Question:
I'm using git in a small team and TortoiseGit as client. On daily basis I find my local branch some commits behind a branch, without any local changes.
My course of action is to start with remote update and follow with Switch/checkout to '<remote branch>'. In case I already have the corresponding local branch, I need to check either 'Force' or 'Override branch if exists' checkbox to proceed.
Question:
---
Further reading: I know there are other possibilities, like 'Pull', or 'Reset branch to this'. The above described procedure just happens to be my favourite for various reasons.
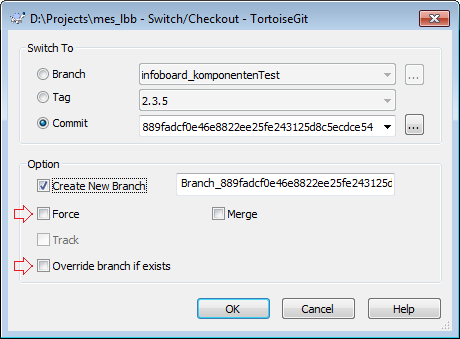
Answer: It will overwrite working tree with repository version.
If the branch which you are creating exists, this will overwrite the changes that you've done in your local branch that branch.
I hope it helps.